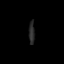
Tissue: lung
Cell type: T cells
Senescence score: 0.1534
Nuclear area (px): 130
Mean DAPI intensity: 41.862